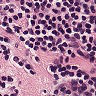
Metastatic tissue present: no